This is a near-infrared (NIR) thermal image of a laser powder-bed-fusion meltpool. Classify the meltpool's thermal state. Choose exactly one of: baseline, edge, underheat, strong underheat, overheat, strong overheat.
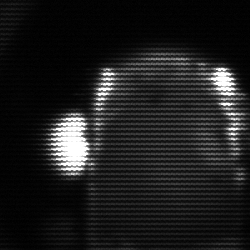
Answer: baseline